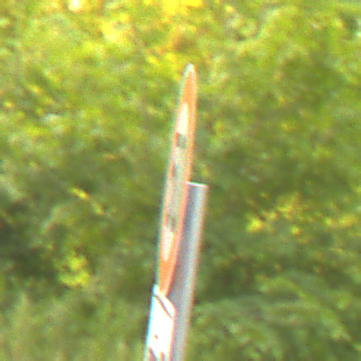
Verkehrszeichen: Geschwindigkeit50
Zusatzzeichen unten: HinweisDurchSinnbild15
Umgebung: Outdoor, RoadRail
Tageszeit: SunriseSunset
Wetter: Clear
Licht: Natural
Jahreszeit: NotSpecified
Kontrast: LowContrast